Question: Count the number of objects in the diagram.
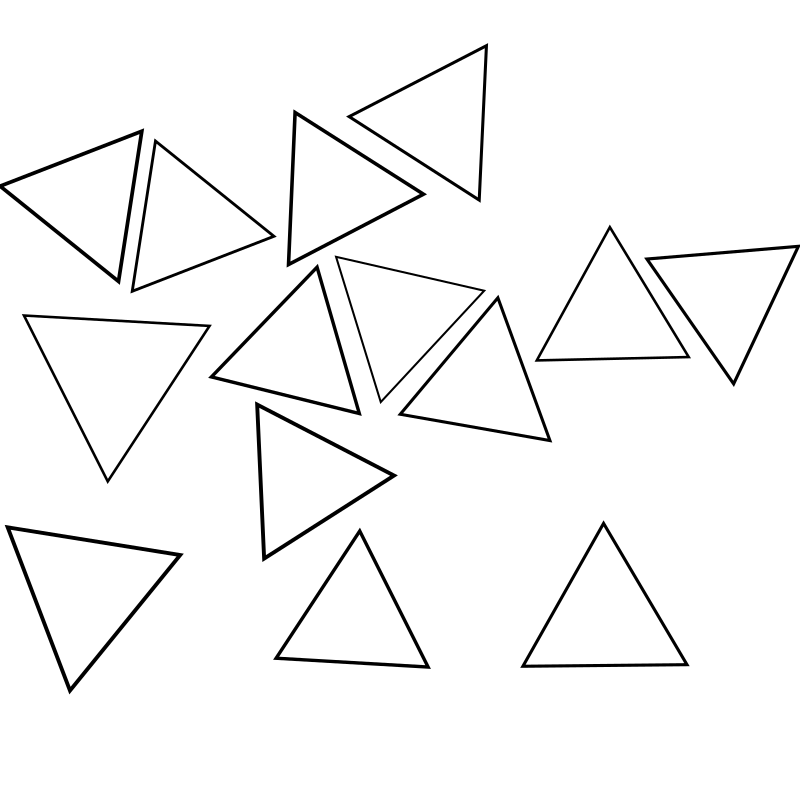
Answer: 14